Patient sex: F
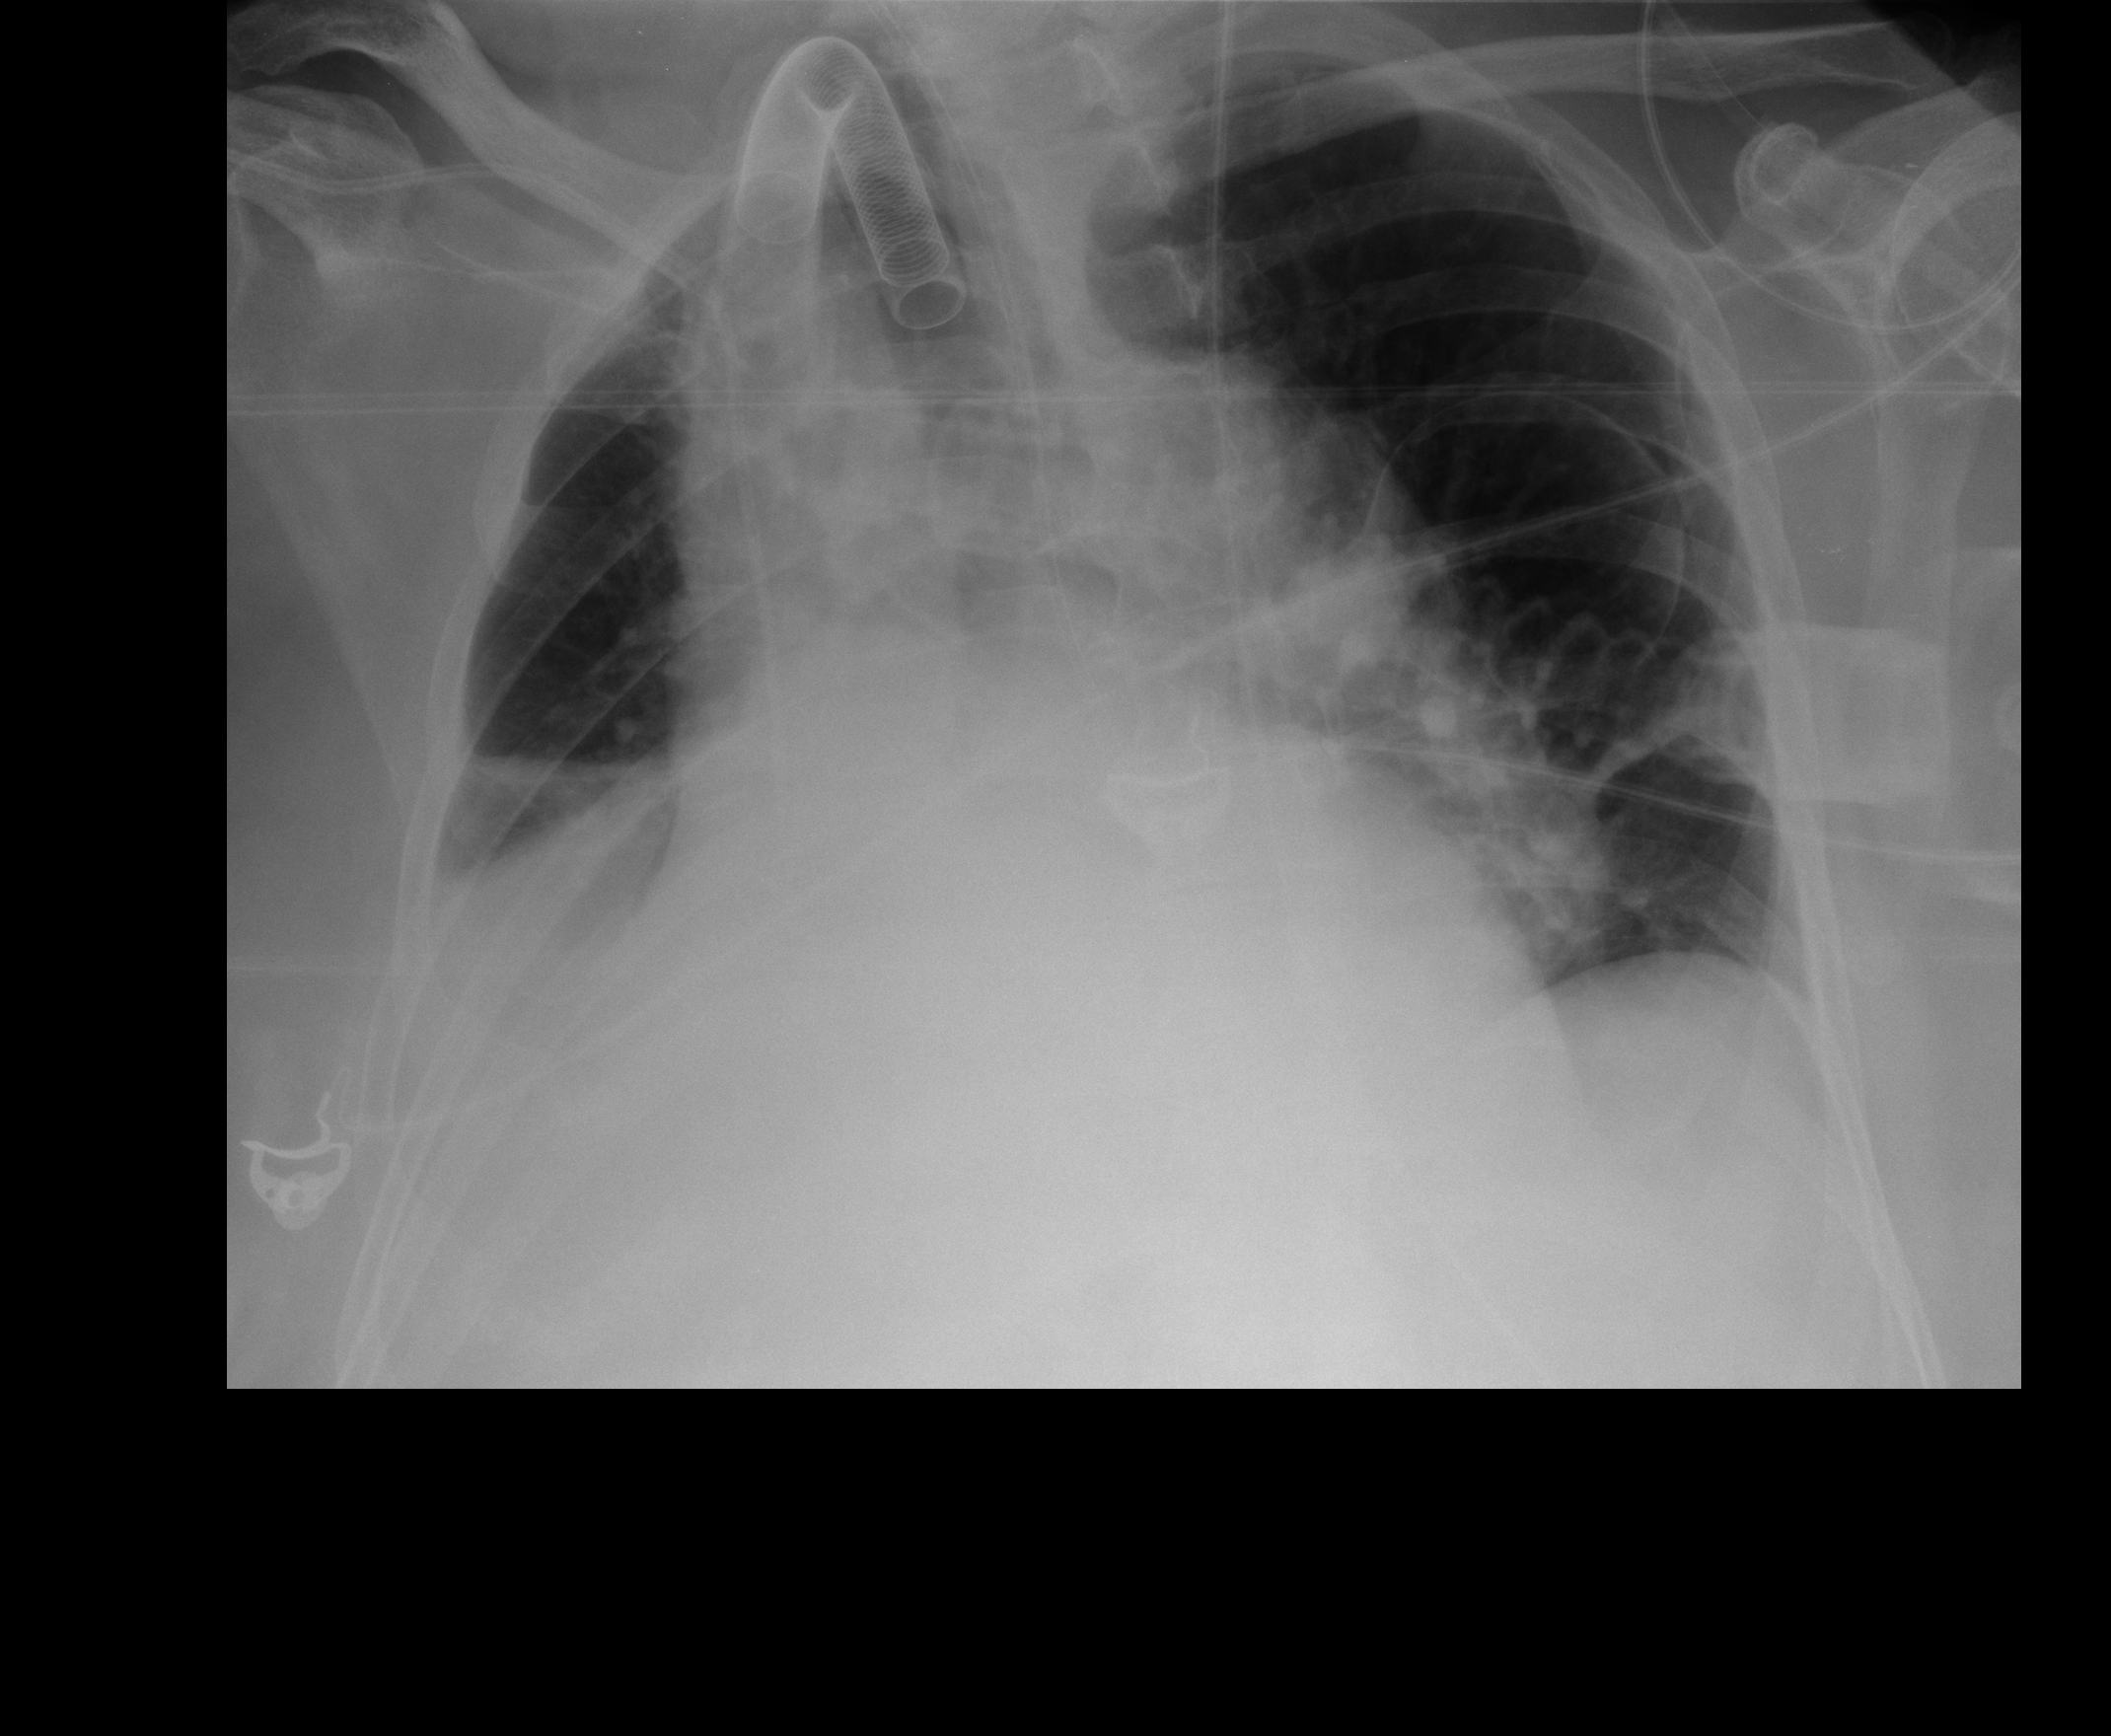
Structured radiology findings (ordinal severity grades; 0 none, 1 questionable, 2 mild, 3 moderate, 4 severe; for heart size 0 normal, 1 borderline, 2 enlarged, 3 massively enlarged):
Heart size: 2
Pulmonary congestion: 0
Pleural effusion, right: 2
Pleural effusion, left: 0
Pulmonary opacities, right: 1
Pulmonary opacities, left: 0
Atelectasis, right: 2
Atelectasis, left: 2